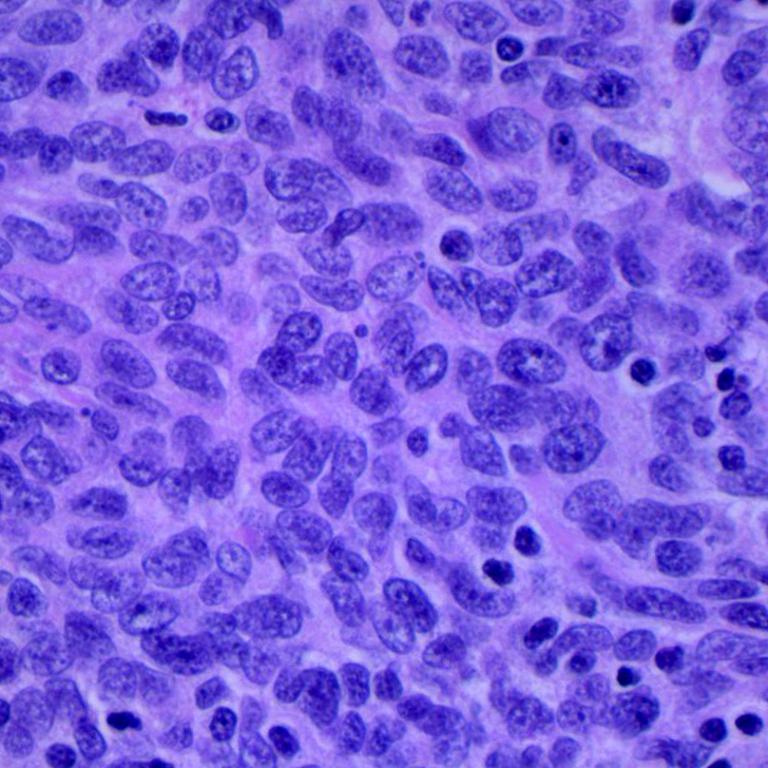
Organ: lung
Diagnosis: squamous carcinomas